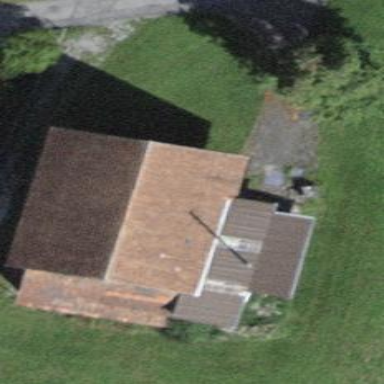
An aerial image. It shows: Barn.